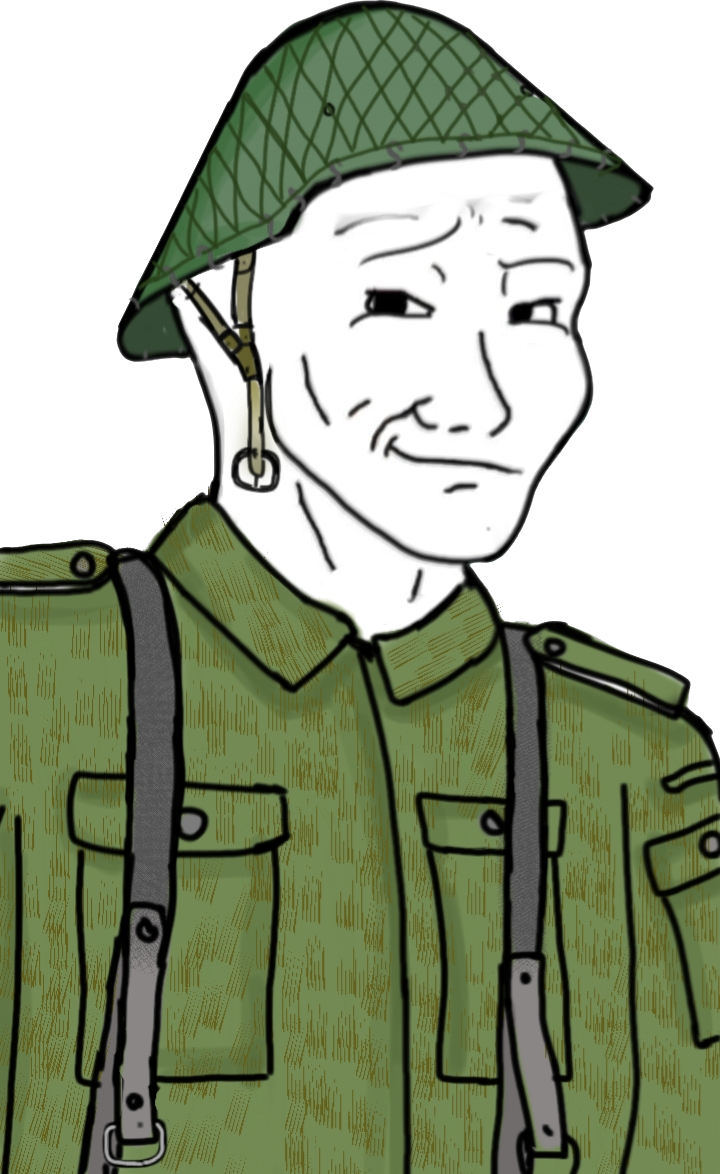
Label: 5_Smugjak